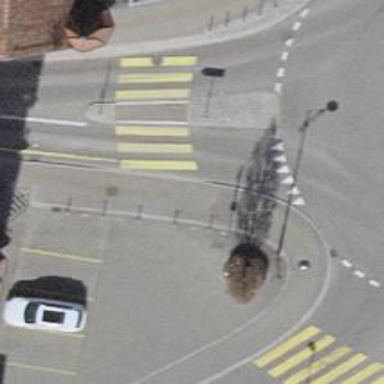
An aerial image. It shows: Crossing on footway.